Field crop: maize
Growth stage: 2
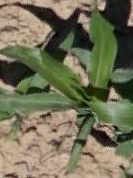
Species: maize